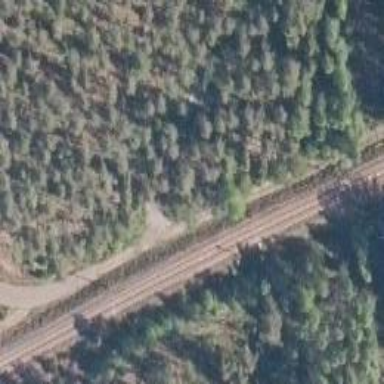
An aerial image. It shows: Railway signal.